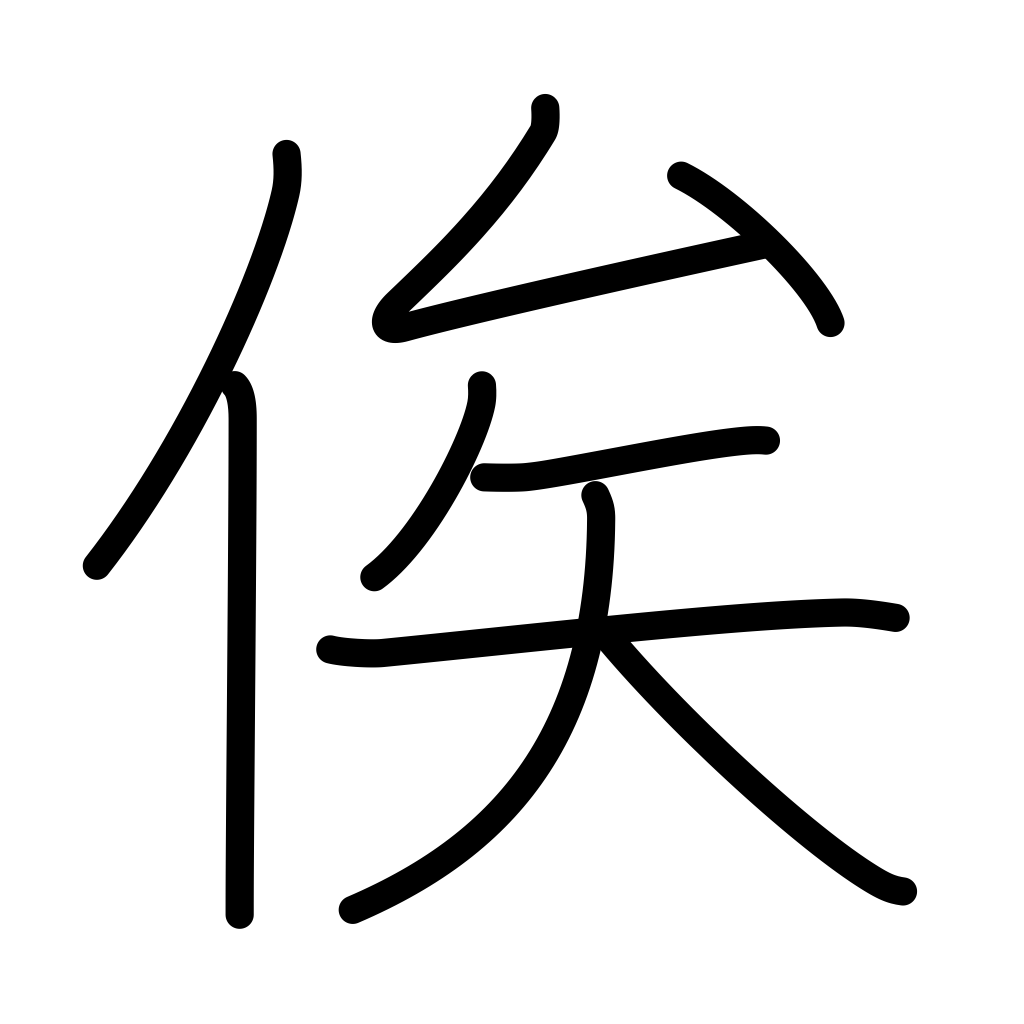
Meaning: wait, depend on